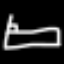
Label: bed